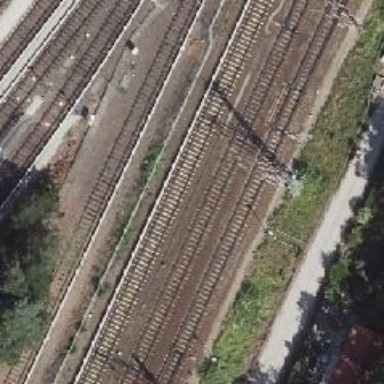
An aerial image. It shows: Railway junction.